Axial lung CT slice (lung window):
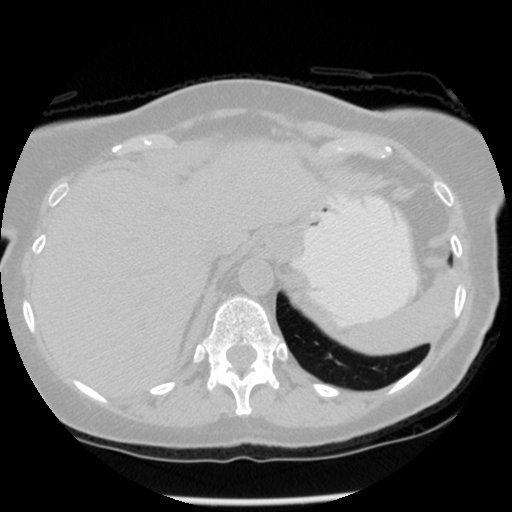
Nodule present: no